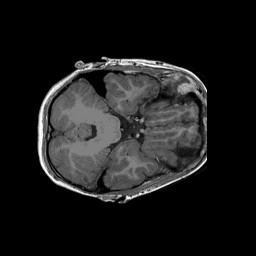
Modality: T1w
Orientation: coronal
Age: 10
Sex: male
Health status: ill